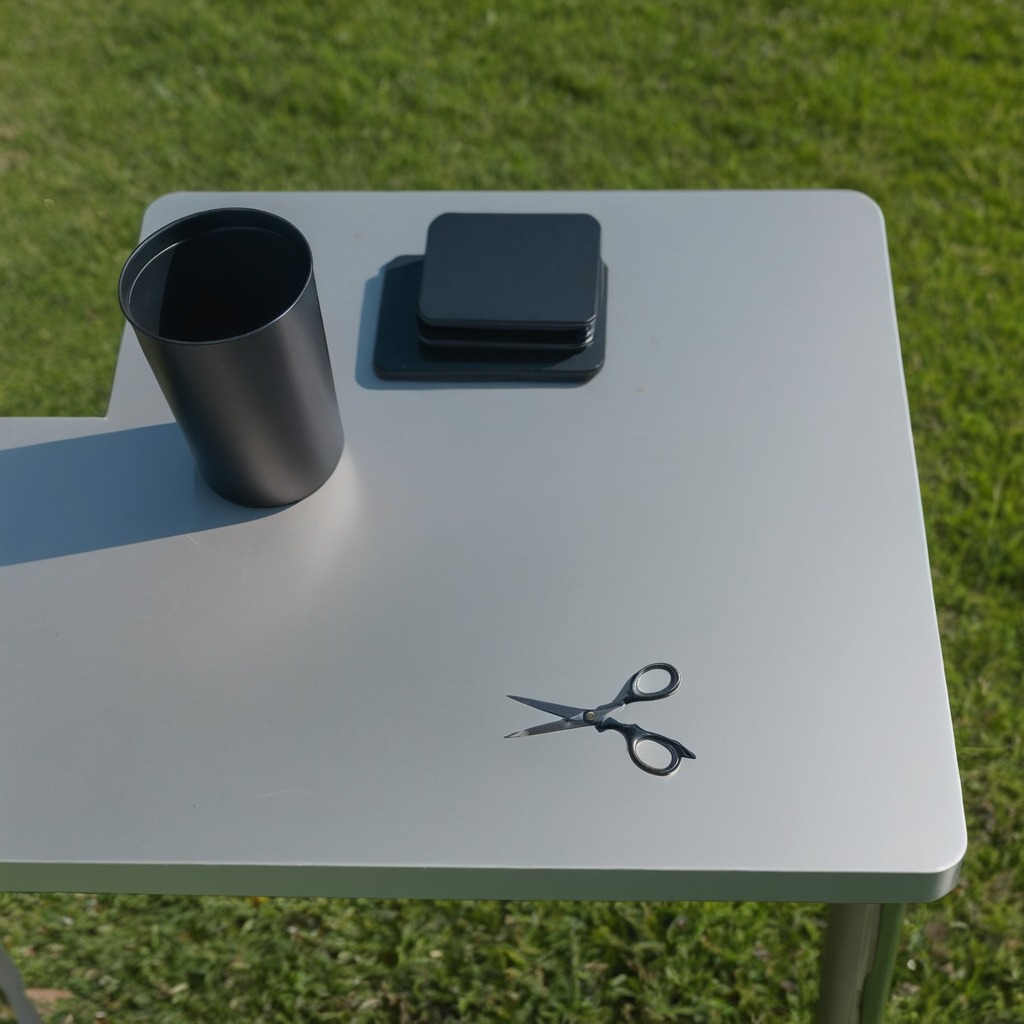
A scissor lies on a textured surface.